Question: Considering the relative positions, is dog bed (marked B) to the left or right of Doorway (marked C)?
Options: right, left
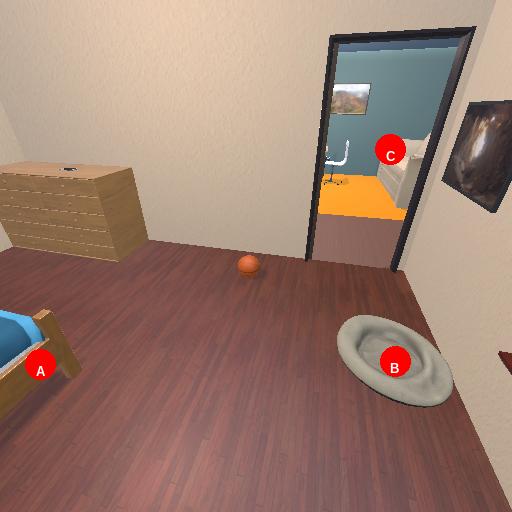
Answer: right